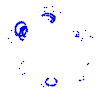
Particle: proton